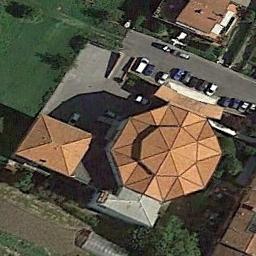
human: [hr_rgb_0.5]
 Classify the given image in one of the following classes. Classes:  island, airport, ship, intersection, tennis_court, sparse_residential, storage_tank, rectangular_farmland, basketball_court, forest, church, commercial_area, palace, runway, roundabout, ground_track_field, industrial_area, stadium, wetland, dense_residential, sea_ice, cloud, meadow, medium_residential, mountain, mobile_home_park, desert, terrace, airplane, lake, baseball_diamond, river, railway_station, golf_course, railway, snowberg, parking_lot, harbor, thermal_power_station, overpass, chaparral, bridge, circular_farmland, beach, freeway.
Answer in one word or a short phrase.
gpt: church